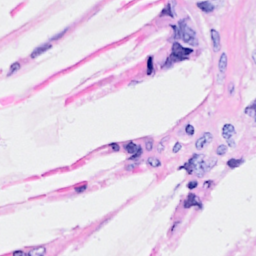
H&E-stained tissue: Breast